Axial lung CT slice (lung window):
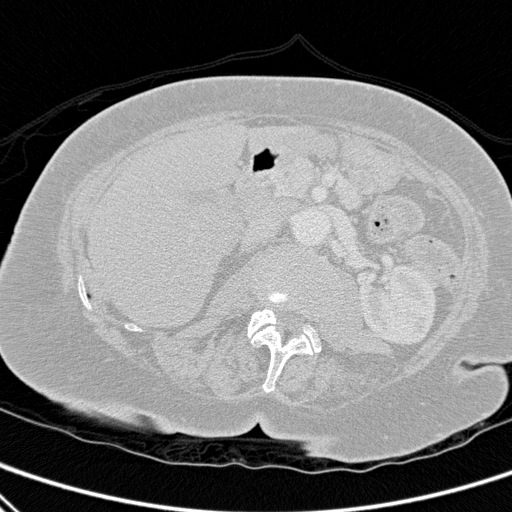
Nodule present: no